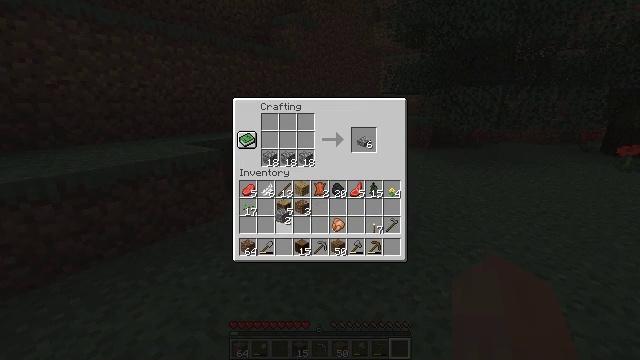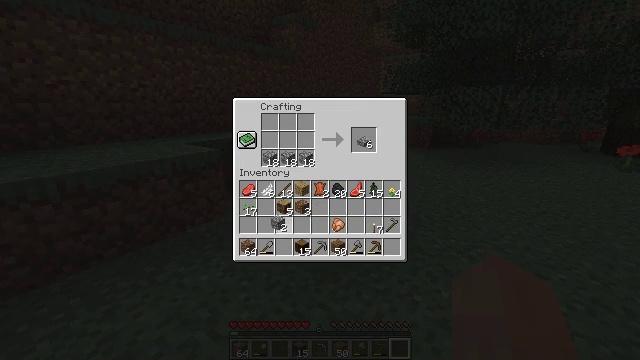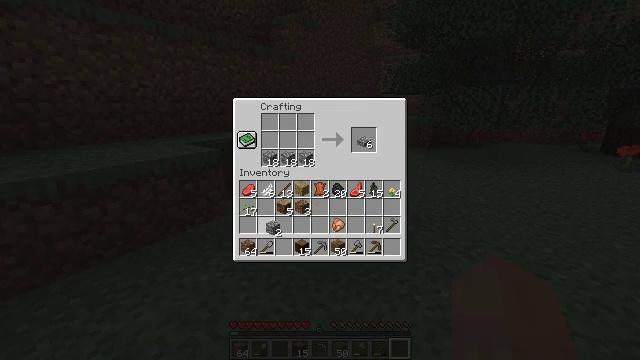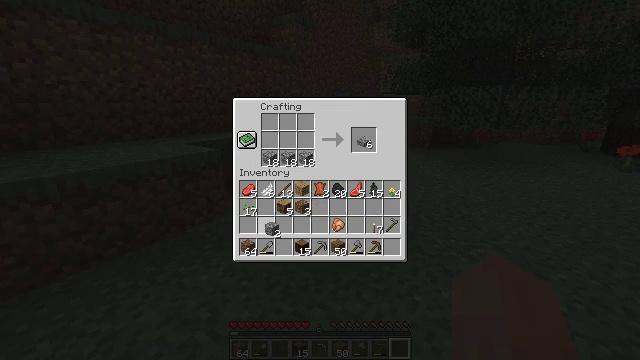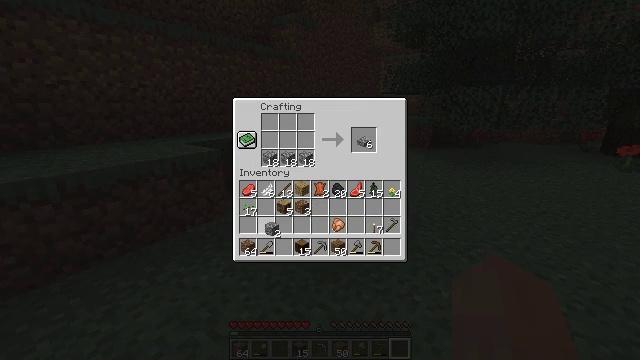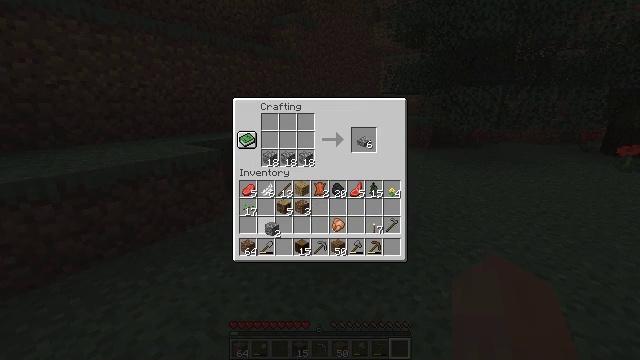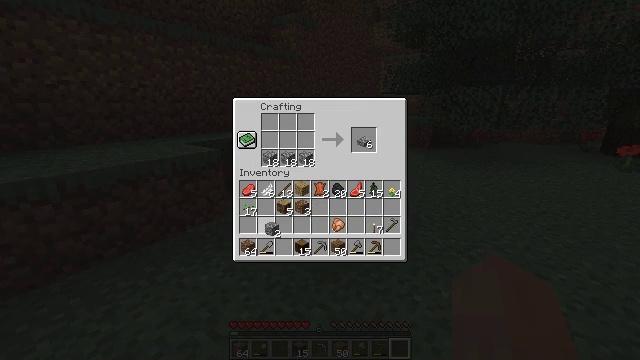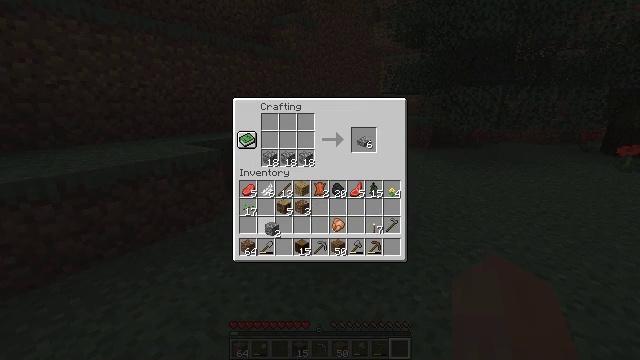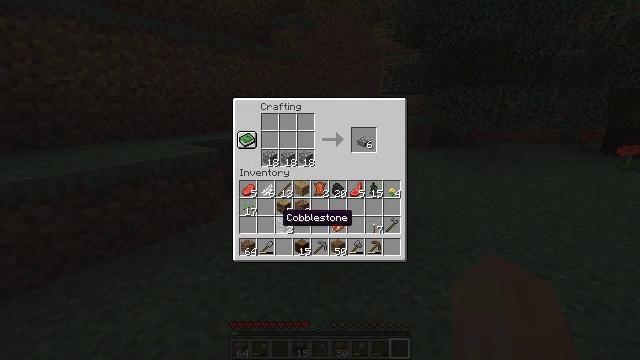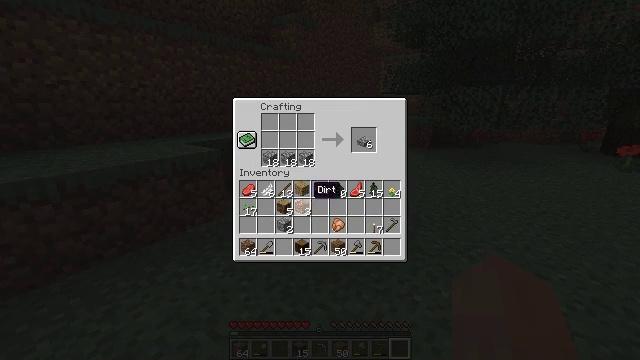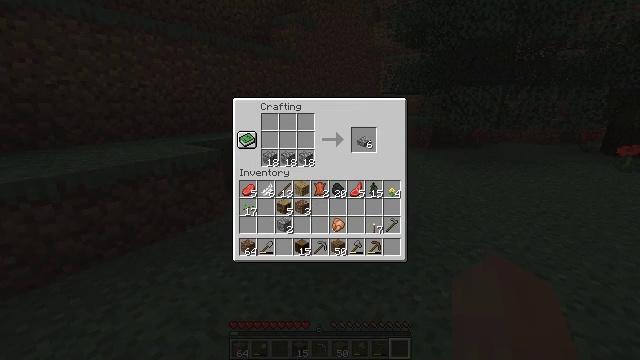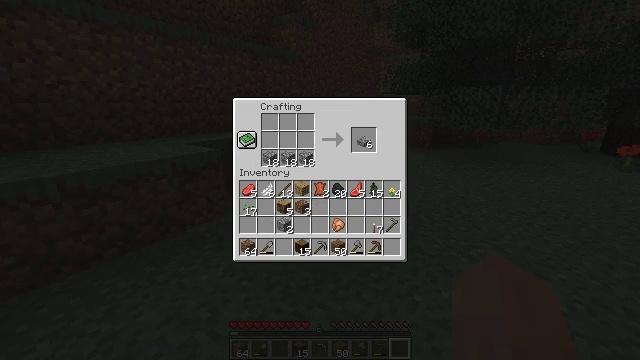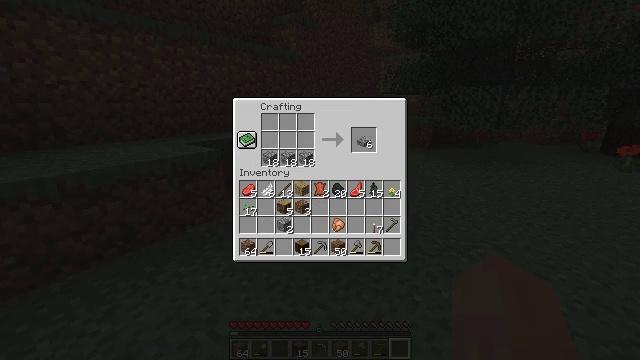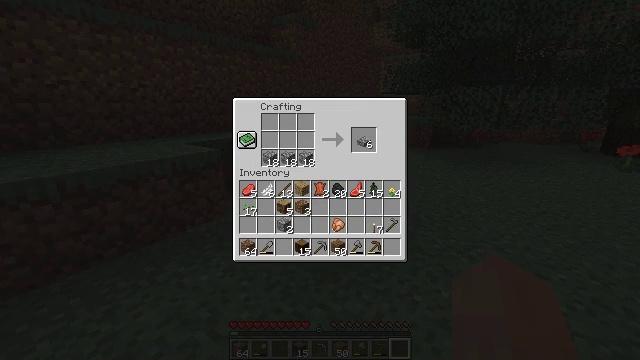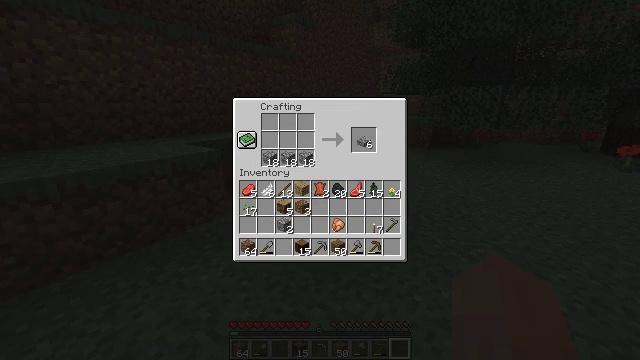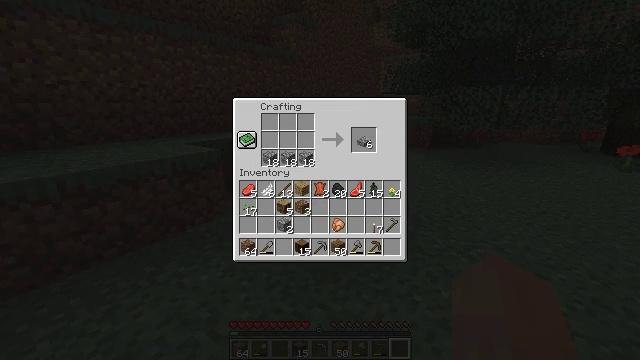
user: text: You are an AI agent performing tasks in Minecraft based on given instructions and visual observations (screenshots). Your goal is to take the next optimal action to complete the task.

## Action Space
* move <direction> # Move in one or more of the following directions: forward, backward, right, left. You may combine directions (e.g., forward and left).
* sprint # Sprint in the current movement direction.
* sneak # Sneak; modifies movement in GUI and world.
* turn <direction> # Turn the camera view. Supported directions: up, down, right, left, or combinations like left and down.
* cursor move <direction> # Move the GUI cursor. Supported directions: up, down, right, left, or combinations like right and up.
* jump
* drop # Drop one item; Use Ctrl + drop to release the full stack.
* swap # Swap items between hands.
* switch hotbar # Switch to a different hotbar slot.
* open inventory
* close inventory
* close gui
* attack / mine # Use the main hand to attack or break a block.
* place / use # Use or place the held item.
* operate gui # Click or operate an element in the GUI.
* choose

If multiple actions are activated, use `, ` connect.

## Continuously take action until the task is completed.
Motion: motion action
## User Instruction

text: Combine cobblestone in the crafting table to get a cobblestone slab.
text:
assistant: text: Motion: cursor move down
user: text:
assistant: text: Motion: no_op
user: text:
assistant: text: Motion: no_op
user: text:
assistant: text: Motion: no_op
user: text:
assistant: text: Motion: operate gui
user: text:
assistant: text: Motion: operate gui
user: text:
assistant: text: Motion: operate gui
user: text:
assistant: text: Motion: no_op
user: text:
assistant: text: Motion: cursor move right and up
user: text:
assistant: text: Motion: cursor move right and up
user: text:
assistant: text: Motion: cursor move right and up
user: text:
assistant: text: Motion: cursor move right
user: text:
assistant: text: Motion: no_op
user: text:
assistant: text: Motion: no_op
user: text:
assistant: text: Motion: no_op
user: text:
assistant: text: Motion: no_op
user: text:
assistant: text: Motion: no_op
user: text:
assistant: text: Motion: no_op
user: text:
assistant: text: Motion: no_op
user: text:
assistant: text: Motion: operate gui
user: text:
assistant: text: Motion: operate gui
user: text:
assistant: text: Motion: operate gui
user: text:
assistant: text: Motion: operate gui
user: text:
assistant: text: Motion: operate gui
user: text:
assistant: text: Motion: no_op
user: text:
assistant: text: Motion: operate gui
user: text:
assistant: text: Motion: operate gui
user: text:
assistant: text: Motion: no_op
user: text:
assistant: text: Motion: operate gui
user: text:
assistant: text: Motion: operate gui